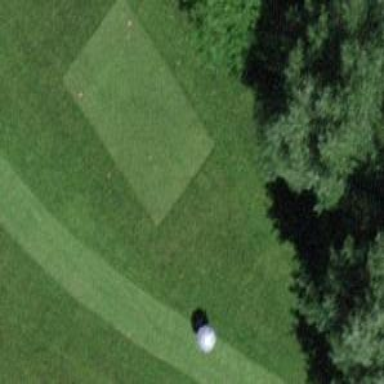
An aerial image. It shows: Golf tee area covered with grass.